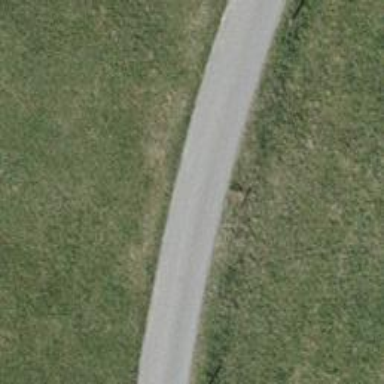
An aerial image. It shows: Service road with grade1 tracktype.